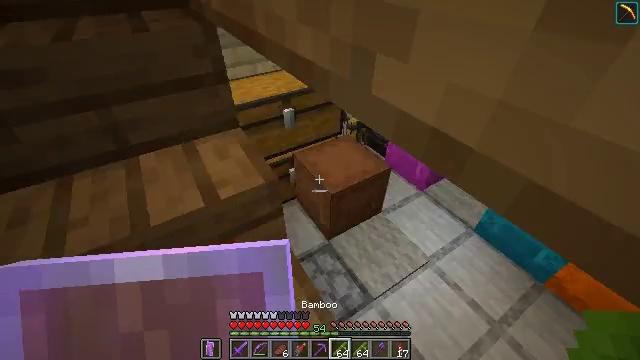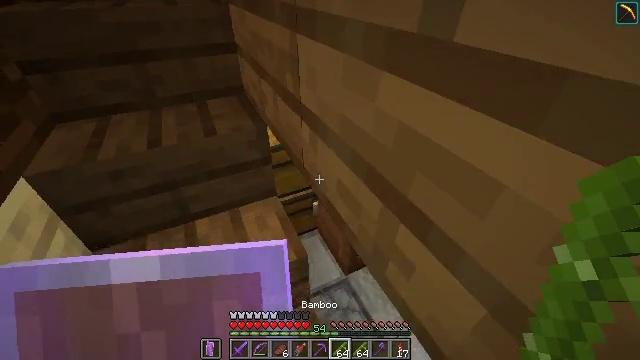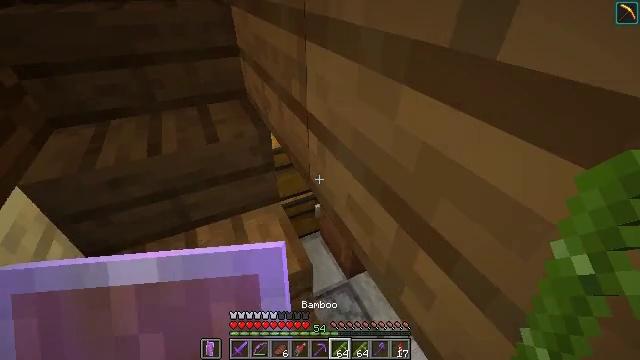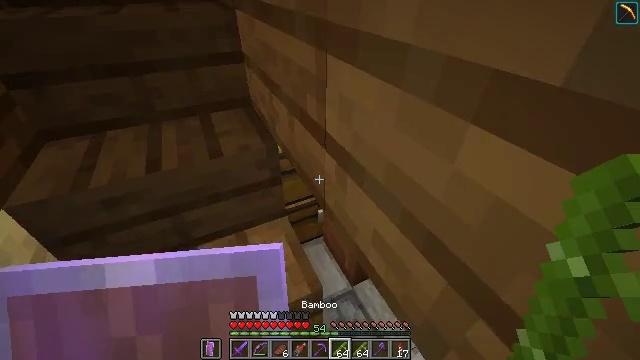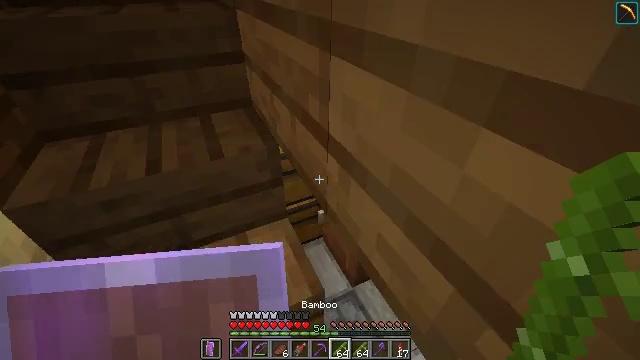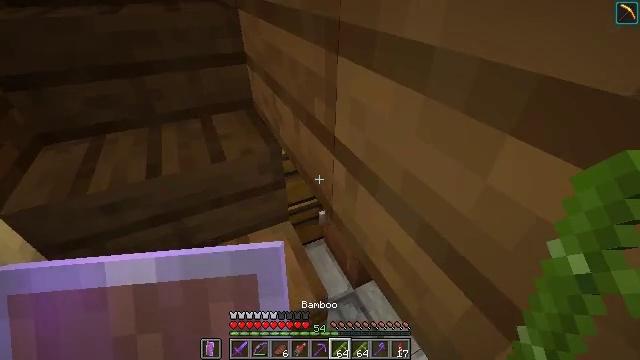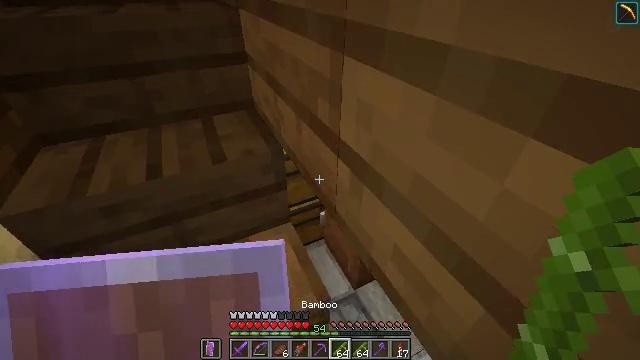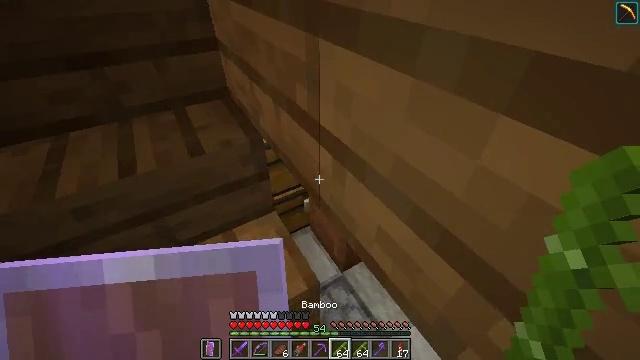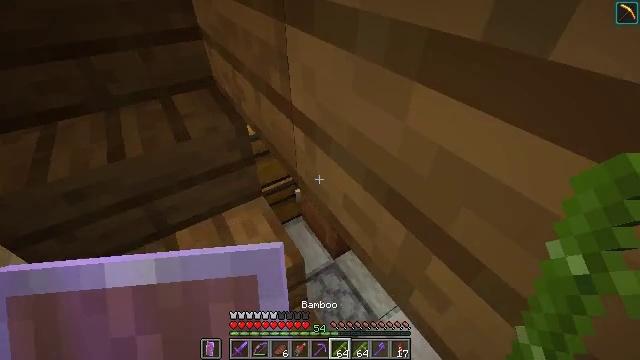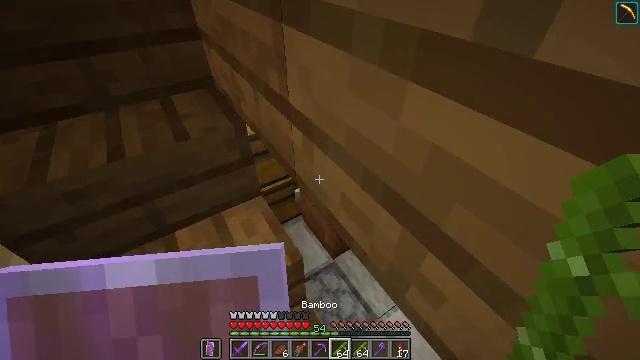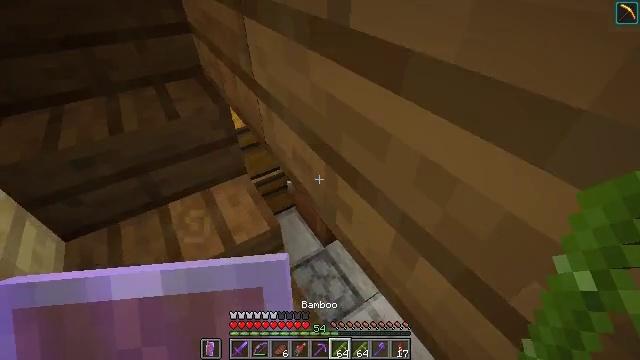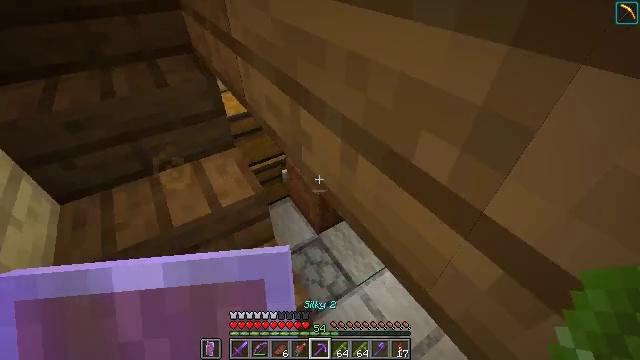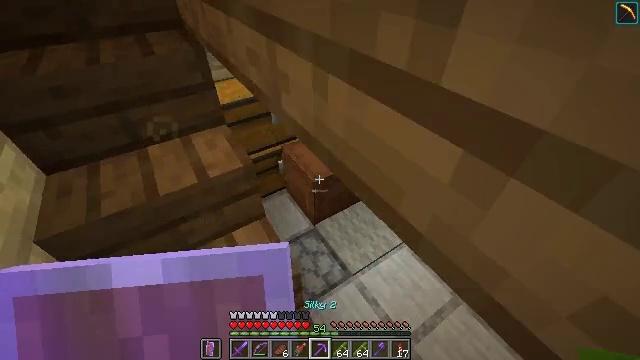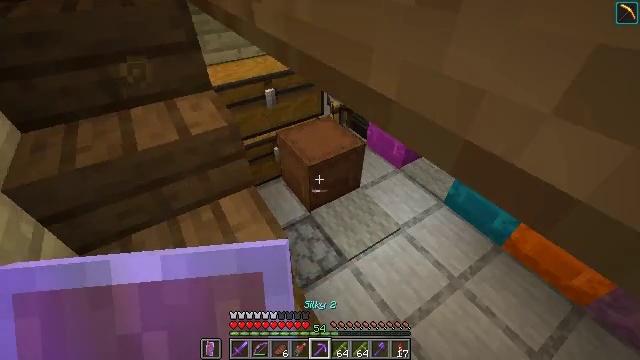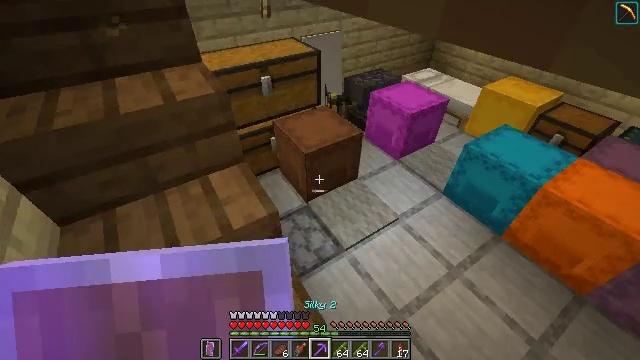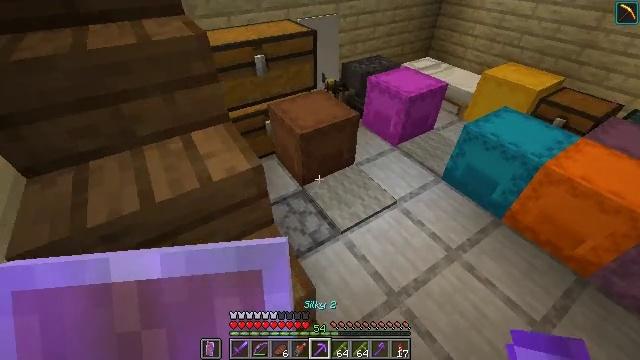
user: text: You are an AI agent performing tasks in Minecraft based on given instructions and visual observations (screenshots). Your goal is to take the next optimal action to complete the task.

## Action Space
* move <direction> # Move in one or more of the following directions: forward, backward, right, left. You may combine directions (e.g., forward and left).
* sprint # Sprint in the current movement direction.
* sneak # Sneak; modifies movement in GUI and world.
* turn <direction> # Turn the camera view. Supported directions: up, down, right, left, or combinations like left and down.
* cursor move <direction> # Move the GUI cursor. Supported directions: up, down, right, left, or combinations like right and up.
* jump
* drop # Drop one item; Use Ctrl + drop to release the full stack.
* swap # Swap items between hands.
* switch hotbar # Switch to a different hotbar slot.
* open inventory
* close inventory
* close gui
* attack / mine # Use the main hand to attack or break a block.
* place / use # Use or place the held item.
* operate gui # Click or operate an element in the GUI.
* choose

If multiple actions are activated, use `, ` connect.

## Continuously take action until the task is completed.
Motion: motion action
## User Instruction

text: Break the brown shulker box to pick it up.
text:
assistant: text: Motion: move forward and move right, turn left and up
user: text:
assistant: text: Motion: move forward
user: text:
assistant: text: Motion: no_op
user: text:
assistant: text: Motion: no_op
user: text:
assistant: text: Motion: no_op
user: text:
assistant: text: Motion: no_op
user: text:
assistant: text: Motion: move right, turn right and down
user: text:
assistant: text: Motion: move right, turn right and down
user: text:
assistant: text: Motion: move back and move right
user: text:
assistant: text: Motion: move back and move right
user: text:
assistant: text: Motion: move back and move right
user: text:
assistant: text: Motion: move back and move right
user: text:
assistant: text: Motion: move back and move right
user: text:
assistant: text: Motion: move back and move right
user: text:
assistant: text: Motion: move back and move right
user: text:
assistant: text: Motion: move back and move right
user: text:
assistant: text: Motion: move back and move right
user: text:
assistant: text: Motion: move back and move right
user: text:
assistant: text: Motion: move back and move right
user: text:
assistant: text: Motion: move back and move right
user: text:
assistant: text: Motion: move right, turn up
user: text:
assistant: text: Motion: move right, turn left and up
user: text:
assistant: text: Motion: move right, turn left and up
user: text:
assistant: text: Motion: move forward and move right, turn left and up
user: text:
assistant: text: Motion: move forward and move right, turn left
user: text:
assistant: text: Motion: move forward, turn left
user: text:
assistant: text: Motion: move forward, turn left
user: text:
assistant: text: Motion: move forward, turn left
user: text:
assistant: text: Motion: move forward
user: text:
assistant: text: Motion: move forward